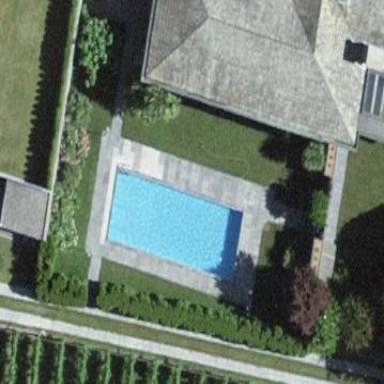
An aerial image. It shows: Swimming pool located in leisure land.